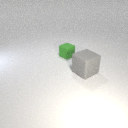
small green rubber cube behind large gray rubber cube